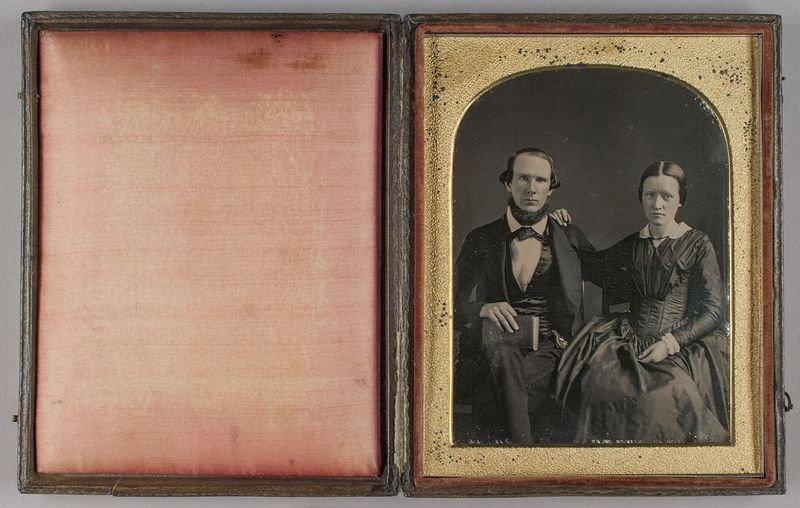
Titel: Ehepaar
Standort: Hamburg
Institution: Museum für Kunst und Gewerbe Hamburg
Schlagwörter: mann, frau, gesten, portrait, figur, paar, foto, fotografie, photographie, doppelbildnis, doppelportrait, photo, ehe, etui, lichtbild, daguerreotypie, bildwerke, angewandte und bildende kunst, hessische systematik, porträt, armhaltungen, porträtfotografie, porträtphotographie, hüftbild, doppelporträt, verheiratetes paar, matrimonium, ehestand